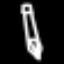
Label: pencil